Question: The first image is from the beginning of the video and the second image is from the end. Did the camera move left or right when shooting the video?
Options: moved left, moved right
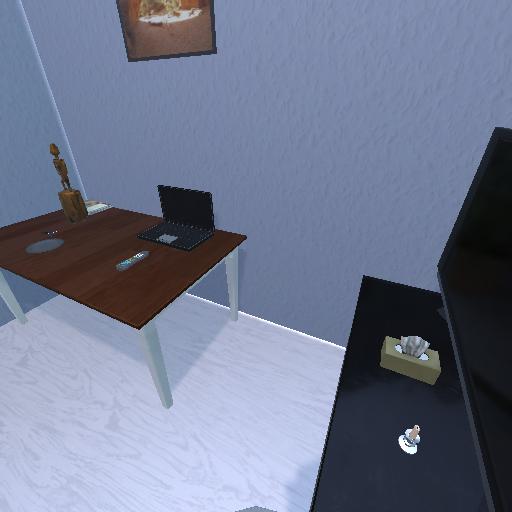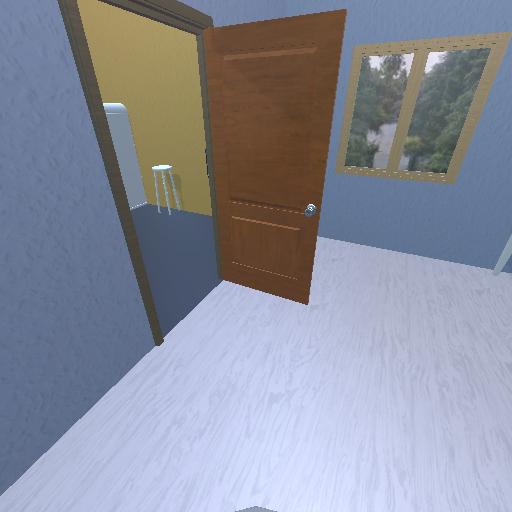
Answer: moved left